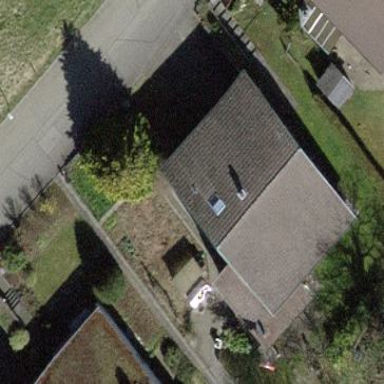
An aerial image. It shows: Building with tile roof.